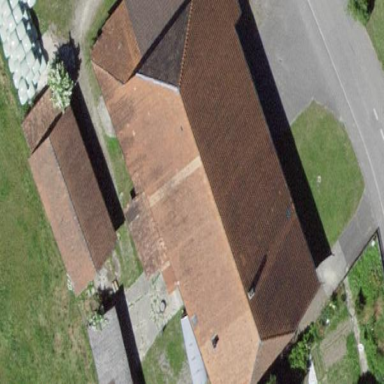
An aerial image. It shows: Building with hipped roof made of roof tiles.